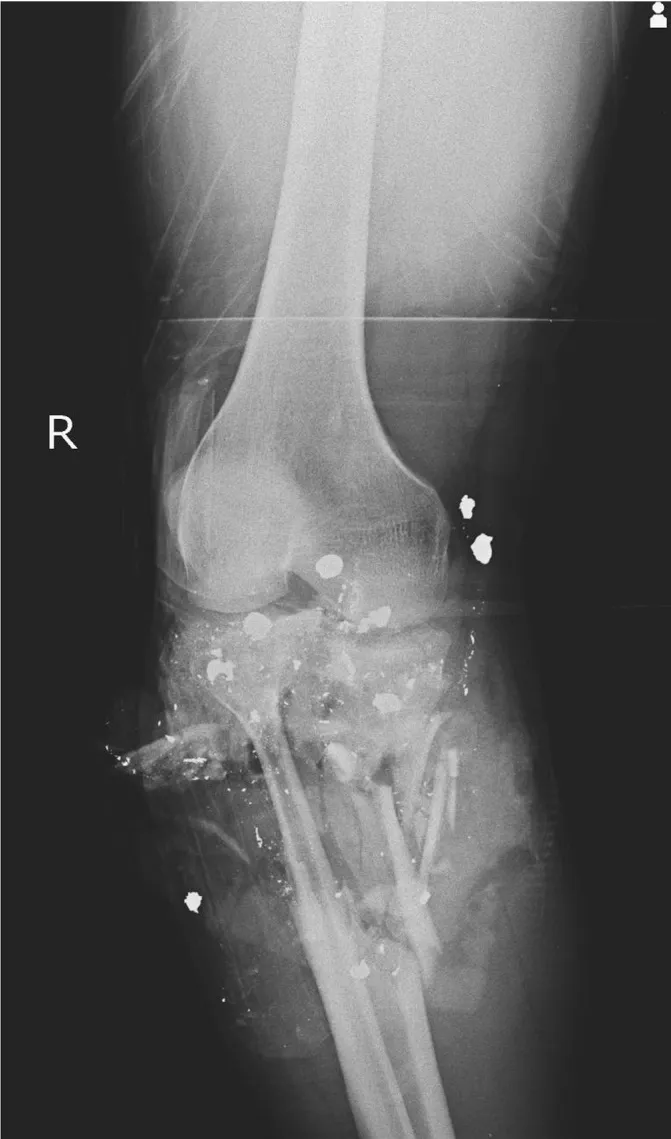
Preoperative radiograph.
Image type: radiology (x_ray)